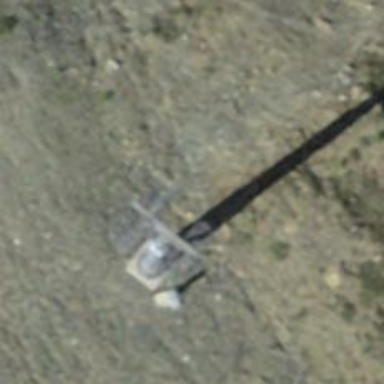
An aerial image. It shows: Pylon used for aerialway.